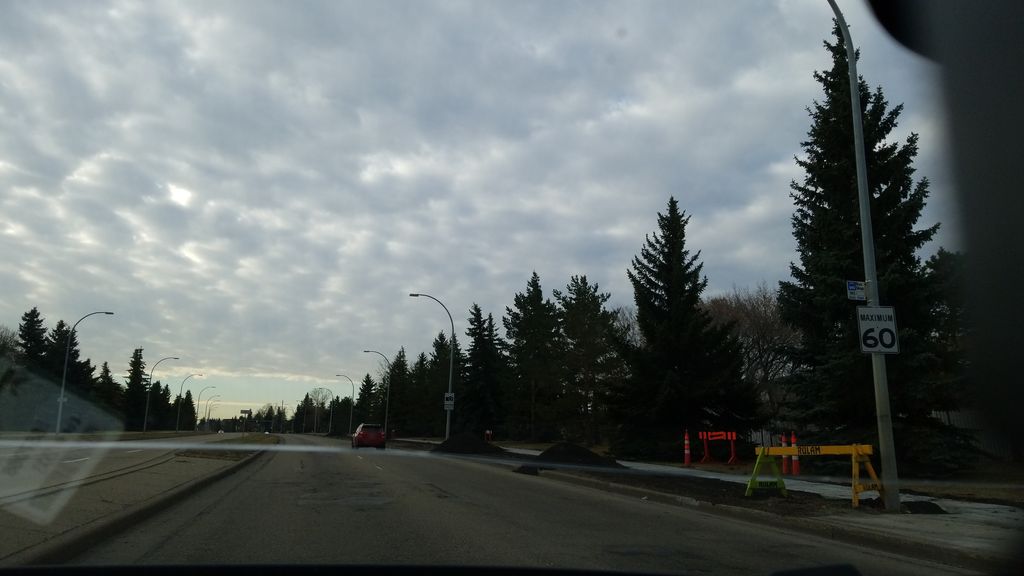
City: edmonton